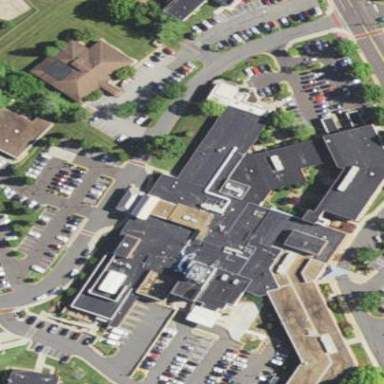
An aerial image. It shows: Healthcare facility identified as hospital.